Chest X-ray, AP view. Patient: 56 years old, sex F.
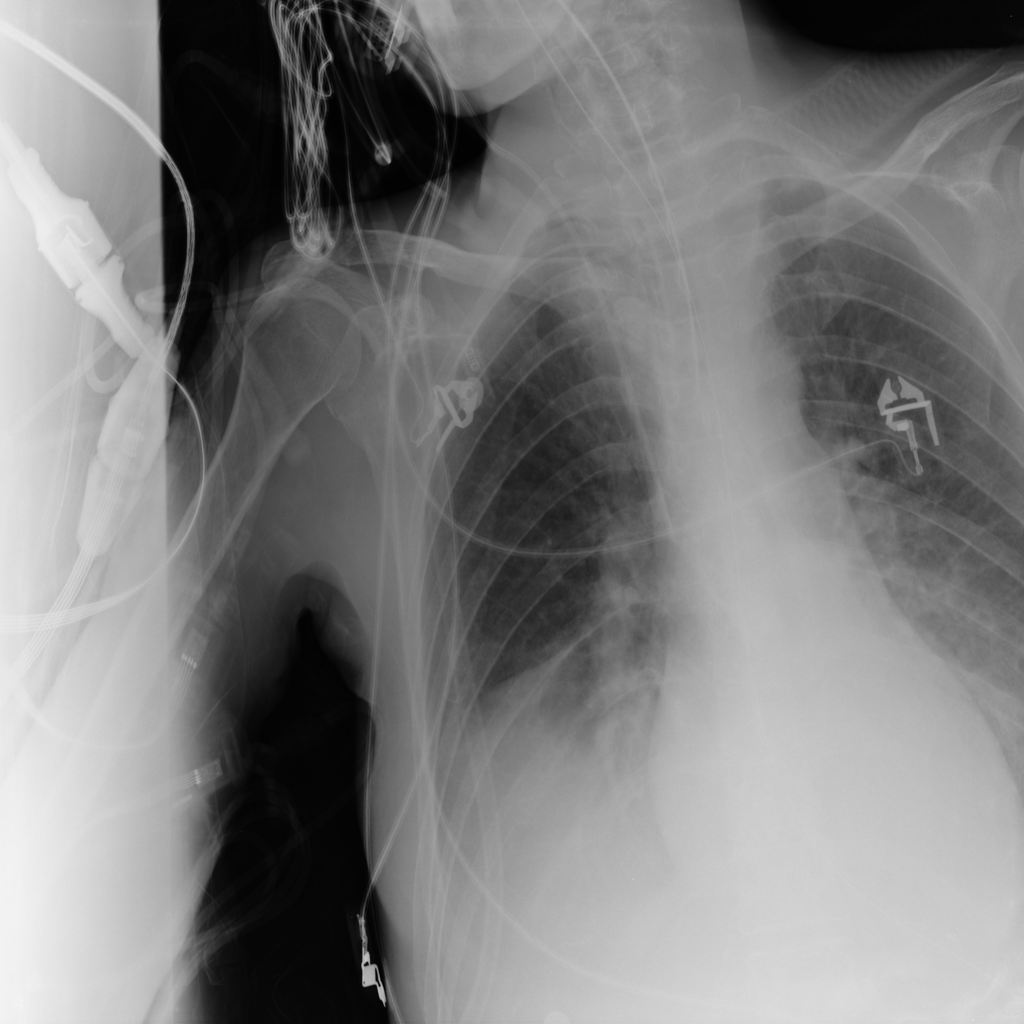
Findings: Effusion, Infiltration